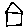
Label: house